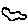
Label: cloud